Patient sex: M
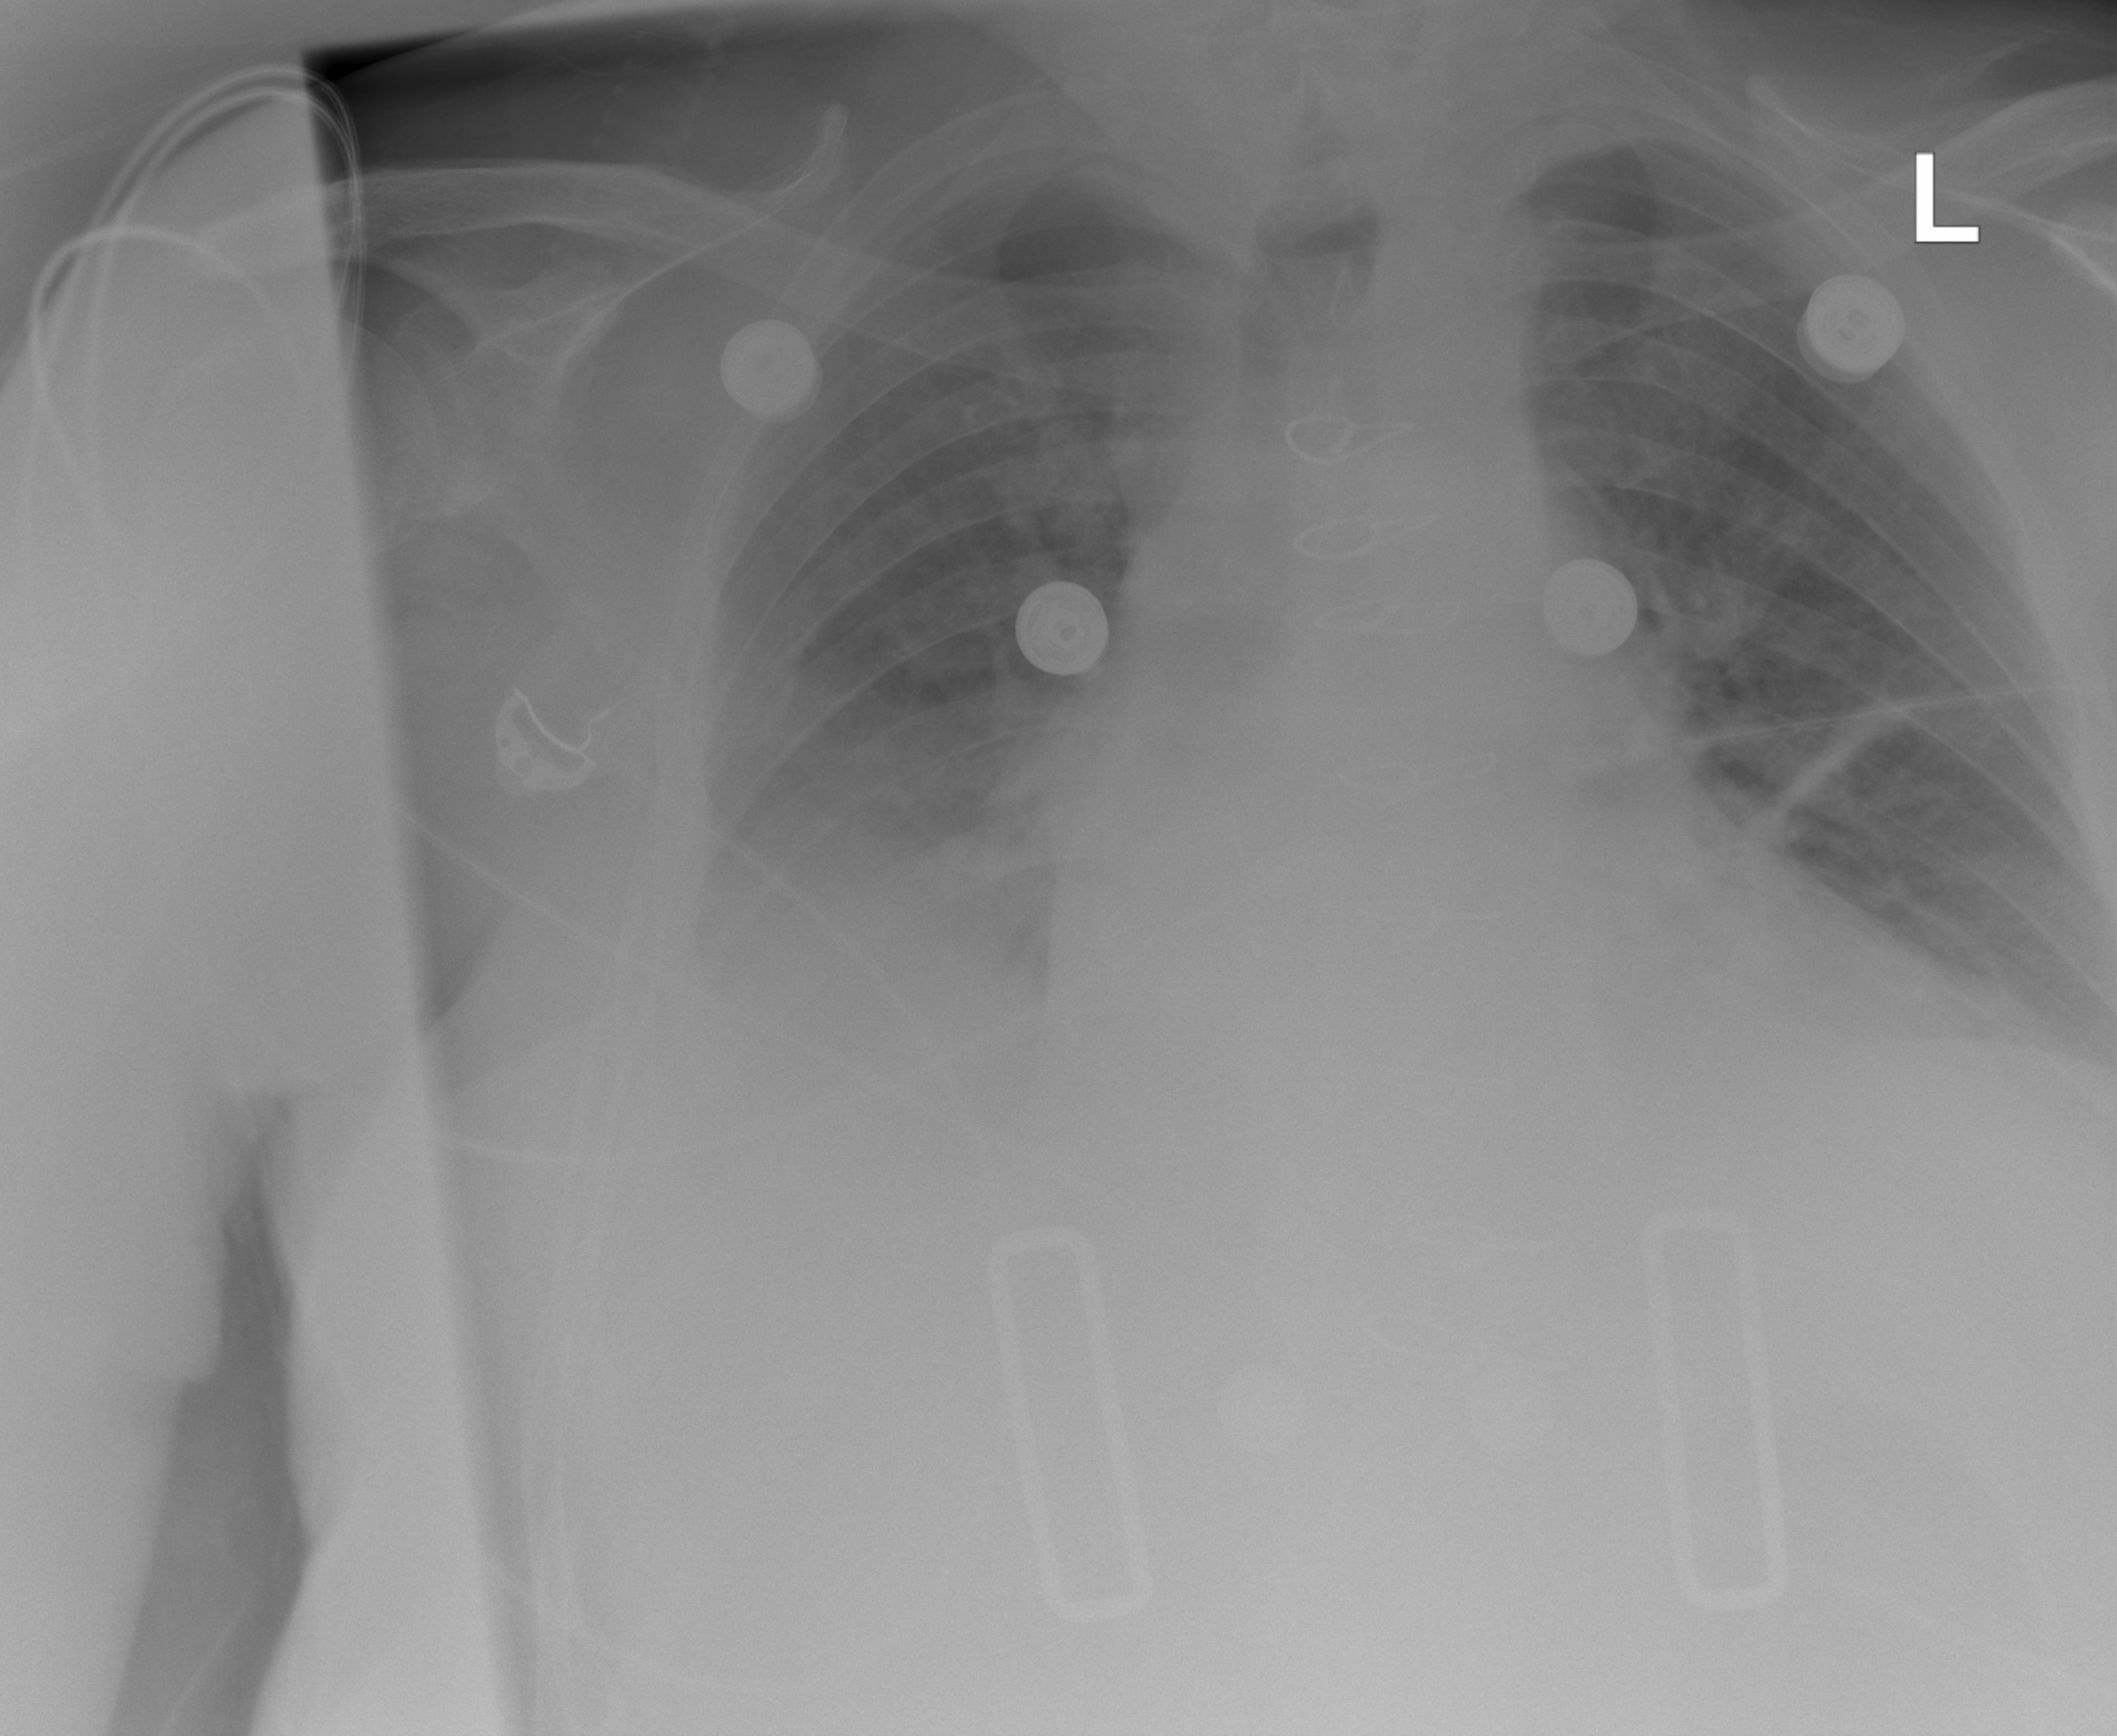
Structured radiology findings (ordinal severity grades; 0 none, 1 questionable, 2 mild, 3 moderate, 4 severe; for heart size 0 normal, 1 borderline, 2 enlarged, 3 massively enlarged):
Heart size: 2
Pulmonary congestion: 2
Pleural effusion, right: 2
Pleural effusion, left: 2
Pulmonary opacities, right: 0
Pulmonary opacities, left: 0
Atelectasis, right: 3
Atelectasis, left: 3